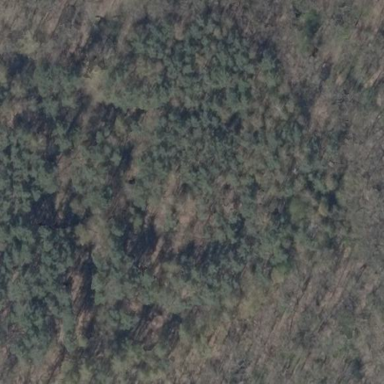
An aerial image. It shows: Forest dominated by coniferous trees.